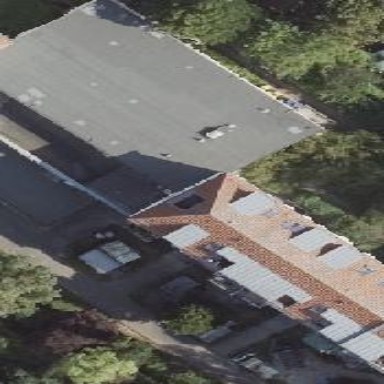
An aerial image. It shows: Apartment building with hipped roof.